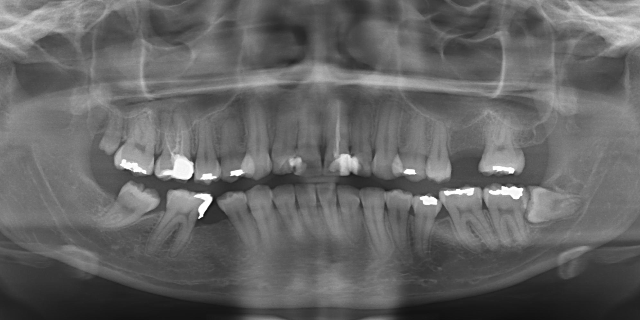
adult